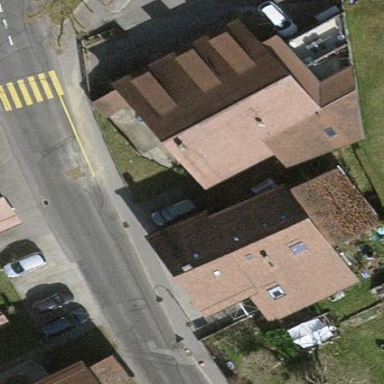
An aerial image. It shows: Simple house.